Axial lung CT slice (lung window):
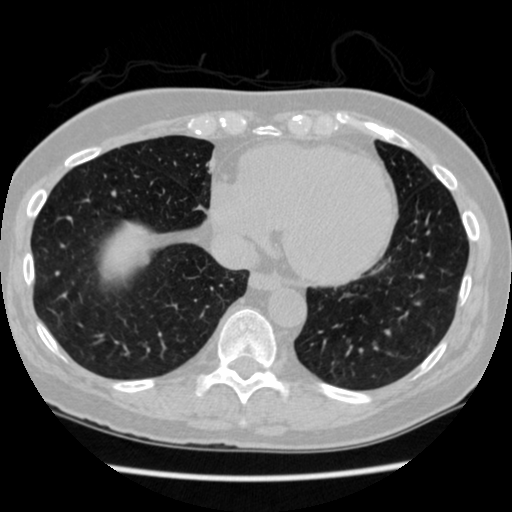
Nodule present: yes
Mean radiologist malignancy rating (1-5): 3